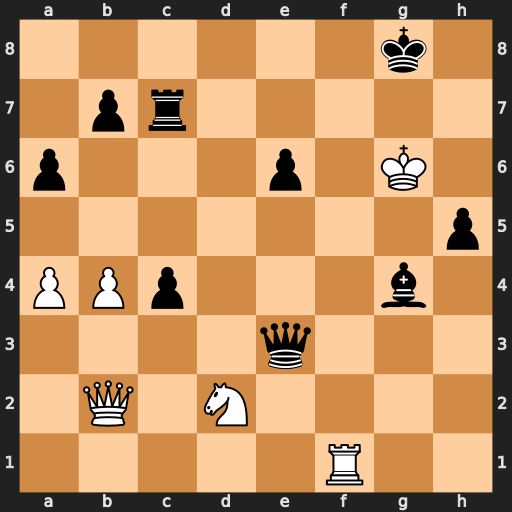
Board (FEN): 6k1/1pr5/p3p1K1/7p/PPp3b1/4q3/1Q1N4/5R2
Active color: w
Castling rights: -
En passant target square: -
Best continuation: Qh8+ Kxh8 Rf8#